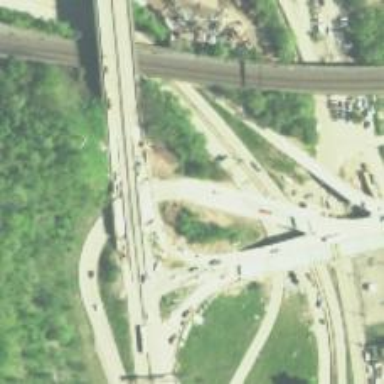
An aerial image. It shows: Primary link highway crossing bridge.